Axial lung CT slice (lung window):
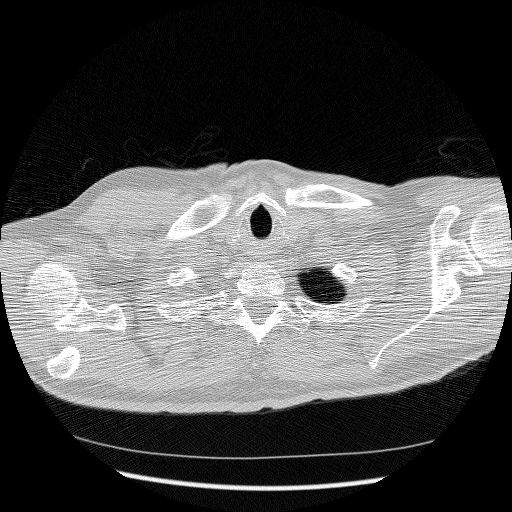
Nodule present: no